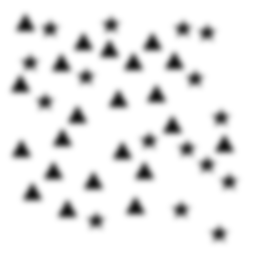
Squares: 0
Triangles: 22
Stars: 16
Total shapes: 38